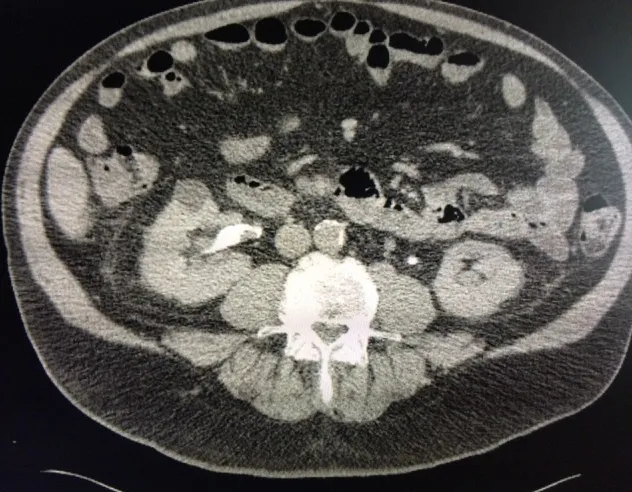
Axial view of CT urogram demonstrates a 1.5 cm filling defect in the right renal pelvis.
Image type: radiology (ct)